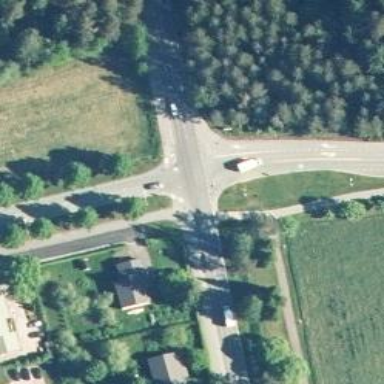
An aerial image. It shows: Stop road.